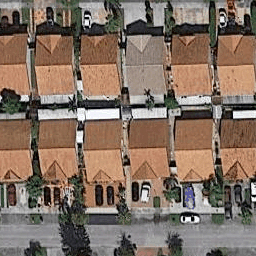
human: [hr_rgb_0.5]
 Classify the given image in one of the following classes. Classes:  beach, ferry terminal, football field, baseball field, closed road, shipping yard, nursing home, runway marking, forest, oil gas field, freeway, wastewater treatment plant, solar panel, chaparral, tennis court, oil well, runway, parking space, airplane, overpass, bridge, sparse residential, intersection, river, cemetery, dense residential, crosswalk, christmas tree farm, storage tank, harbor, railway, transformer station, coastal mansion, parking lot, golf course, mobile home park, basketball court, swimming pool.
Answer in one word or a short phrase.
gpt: dense residential